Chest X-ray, AP view. Patient: 48 years old, sex M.
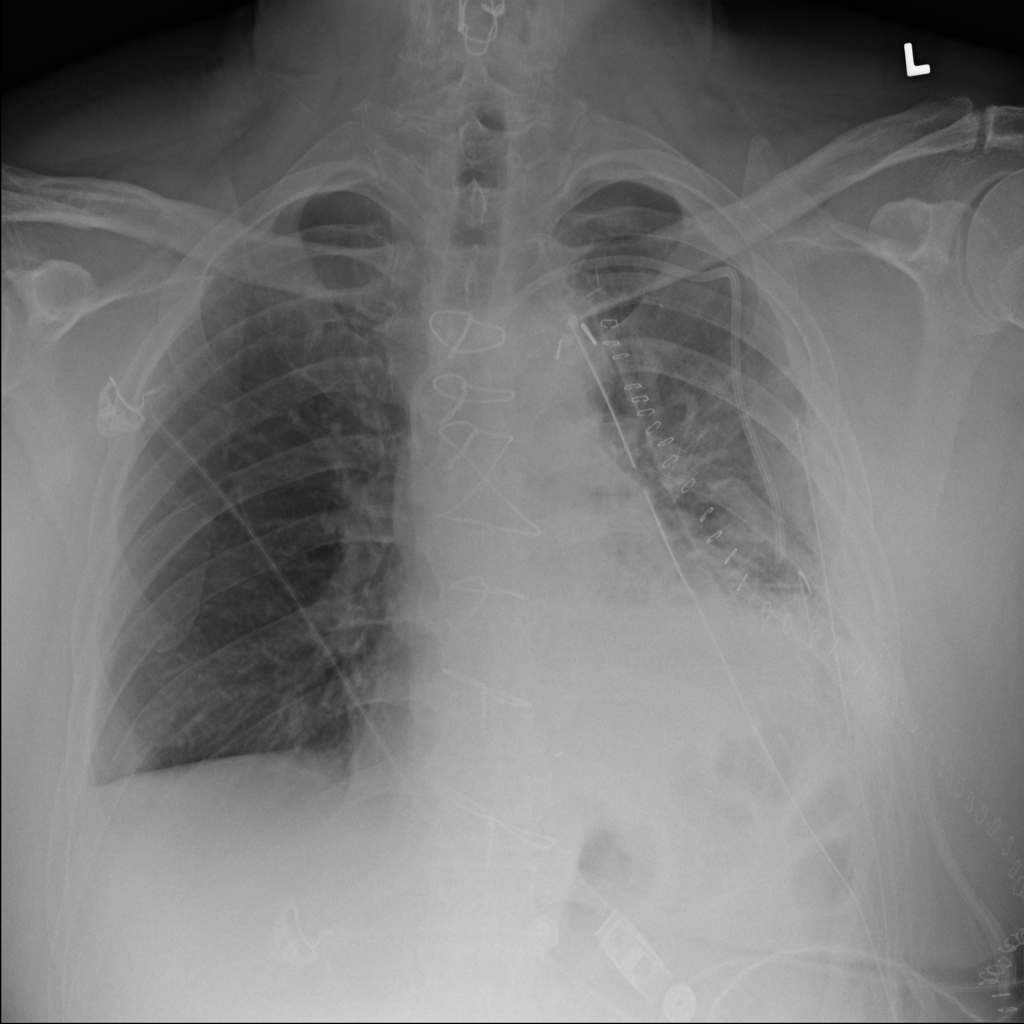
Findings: No Finding